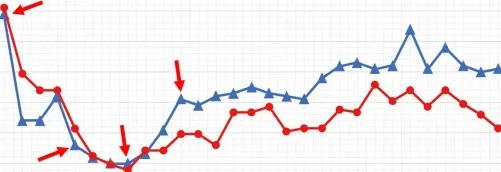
Changes in body temperature and heart rate during TTM. The key moments included: start of cooling (Hour 0, 38.9 C), reaching the target temperature (Hour 12, 34.0 C), start of rewarming (Hour 36, 33.8 C), and end of rewarming (Hour 56, 36.5 C). T, temperature; HR, heart rate; TTM, targeted temperature management.
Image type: electrography (ekg)